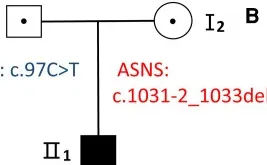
Pedigree and fetal ultrasound scan and MRI findings. (A) Pedigree of the family. The solid square (male) represent the affected fetus.
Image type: radiology (ct)